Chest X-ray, PA view. Patient: 47 years old, sex M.
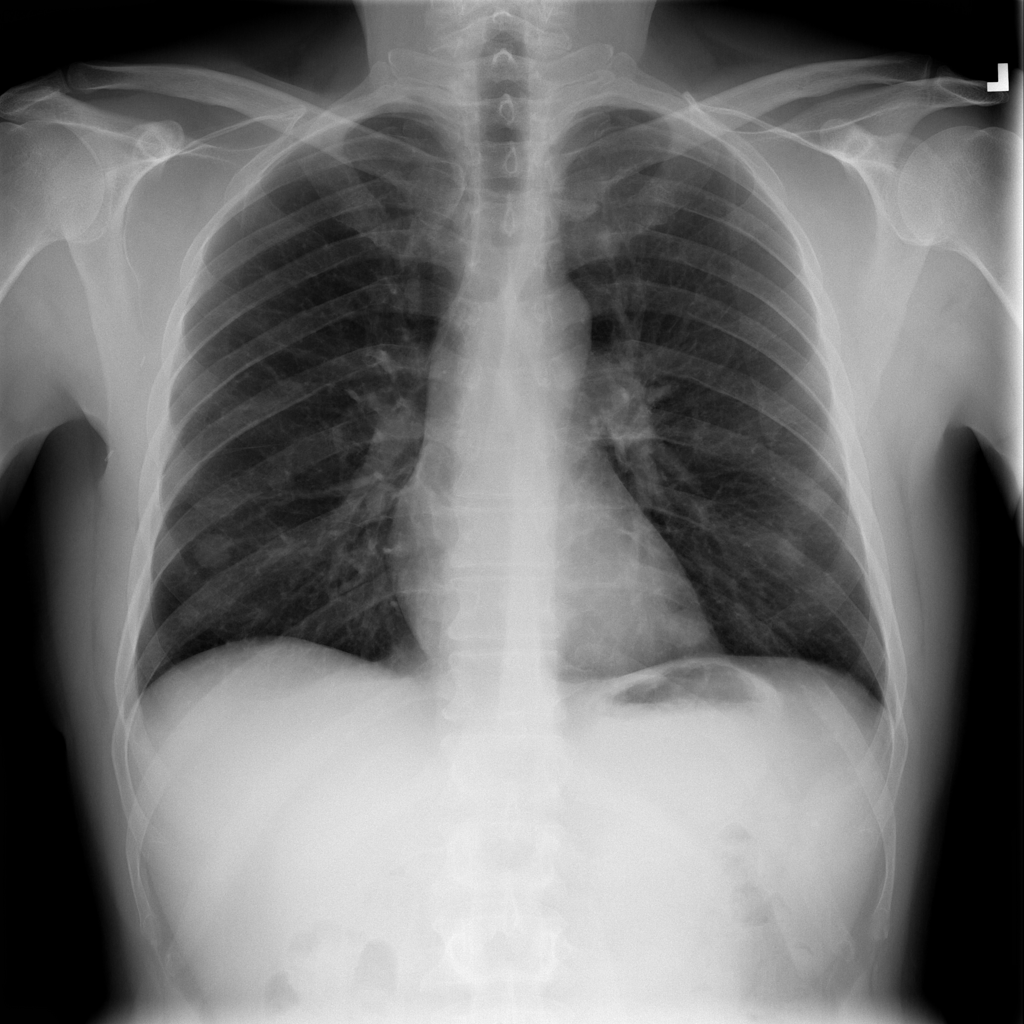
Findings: Nodule